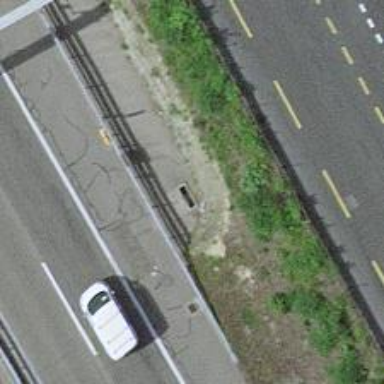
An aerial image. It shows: Street cabinet used for traffic control.